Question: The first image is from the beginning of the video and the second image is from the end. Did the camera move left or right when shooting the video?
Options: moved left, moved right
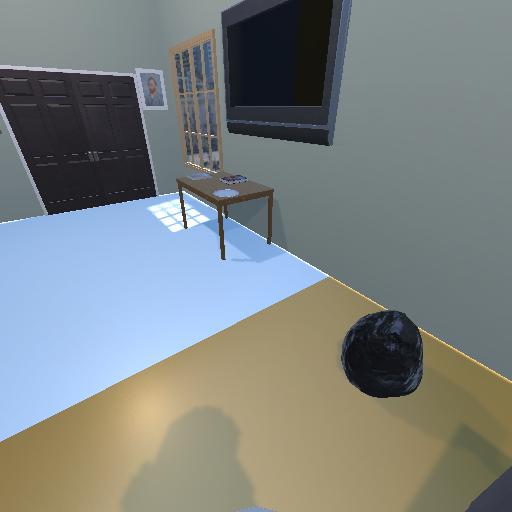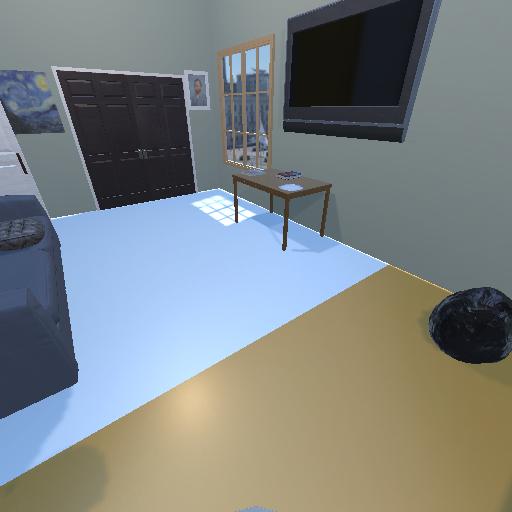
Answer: moved left